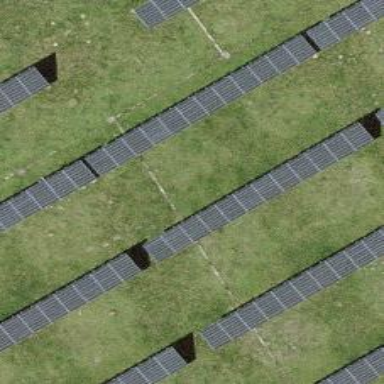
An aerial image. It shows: Solar photovoltaic panel generator.